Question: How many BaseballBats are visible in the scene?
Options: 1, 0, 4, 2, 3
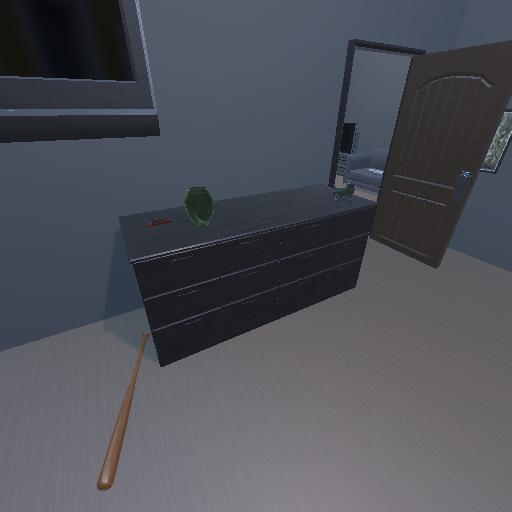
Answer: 1